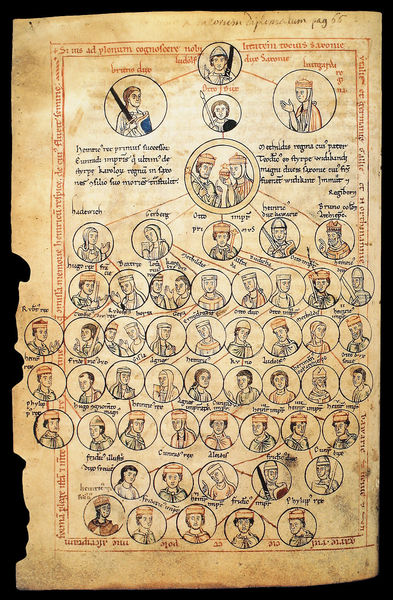
Titel: Chronica Sancti Pantaleonis
Standort: Herkunftsort: Köln, St. Pantaleon (EU - D - NRW)
Institution: Wolfenbüttel, Herzog August Bibliothek
Schlagwörter: zeichnung, rot, mensch, bildnis, portrait, adel, familie, blatt, krone, kreis, rund, schrift, papier, linien, rand, könig, name, schild, beruf, buch, kloster, porträts, seite, illustration, schwert, nonne, kreise, helm, herrscher, bildnisse, portraits, ritter, tinte, namen, buchseite, fragment, pergament, mittelalter, könige, handschrift, zepter, historisch, latein, ahnen, medaillons, mittelater, stammbaum, manuskript, abstammung, ahnentafel, herrscherhaus, ehepaare, zeischnung, barufe, herrschaftsfamilie